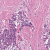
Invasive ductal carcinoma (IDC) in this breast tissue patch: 1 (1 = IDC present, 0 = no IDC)